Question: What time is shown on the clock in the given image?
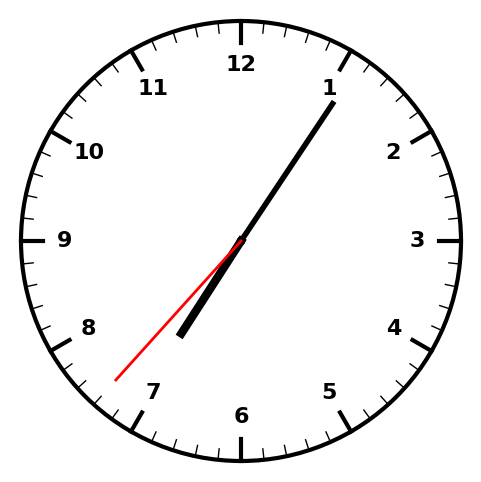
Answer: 07:05:37